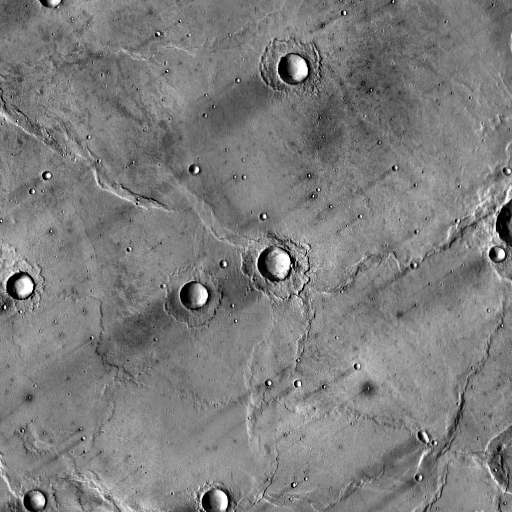
Crater classes present: Background, Other, Layered